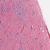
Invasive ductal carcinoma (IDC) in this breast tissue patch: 1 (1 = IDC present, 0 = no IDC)